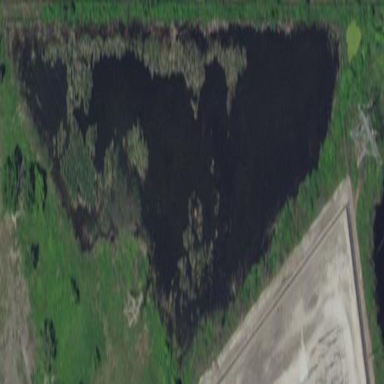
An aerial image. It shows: Marsh wetland.